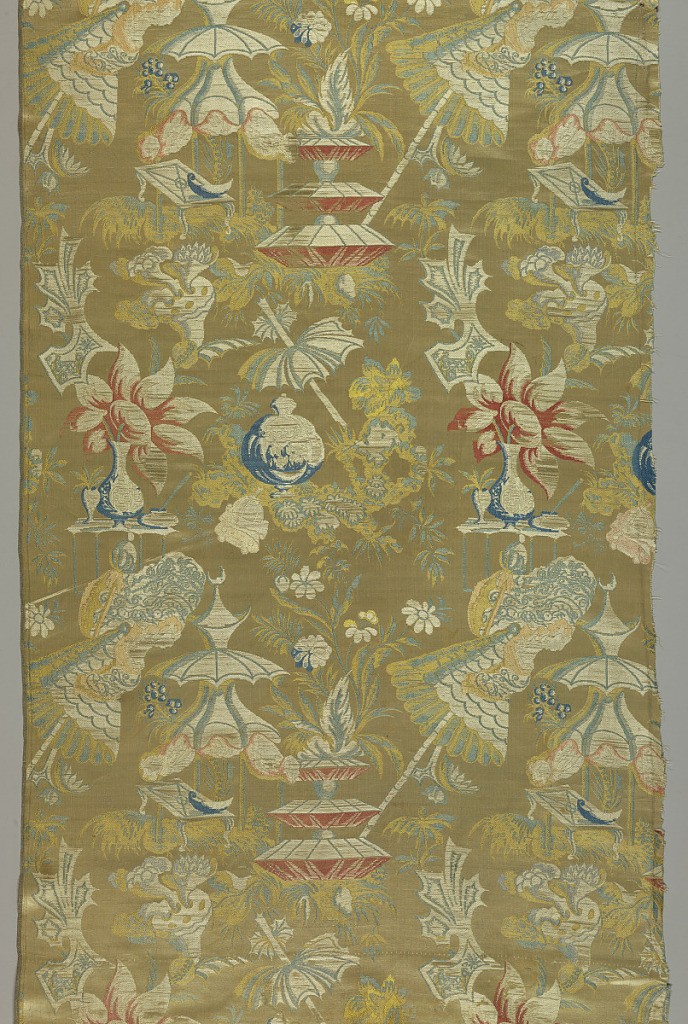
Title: Textile
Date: mid-18th century
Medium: silk Technique: compound satin, brocaded
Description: White satin in a chinoiserie-style design with flowers, parasols, tables, vases, etc. in pink, blue, green and yellow.